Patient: sex F, age 69
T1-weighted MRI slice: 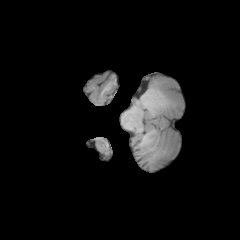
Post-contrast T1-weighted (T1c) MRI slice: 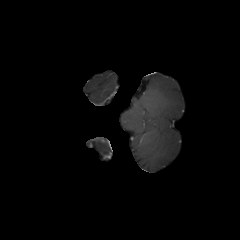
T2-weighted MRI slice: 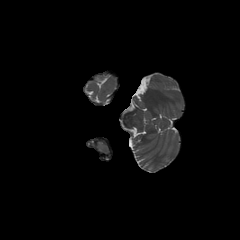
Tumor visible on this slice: yes
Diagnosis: Astrocytoma, IDH-wildtype
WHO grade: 2